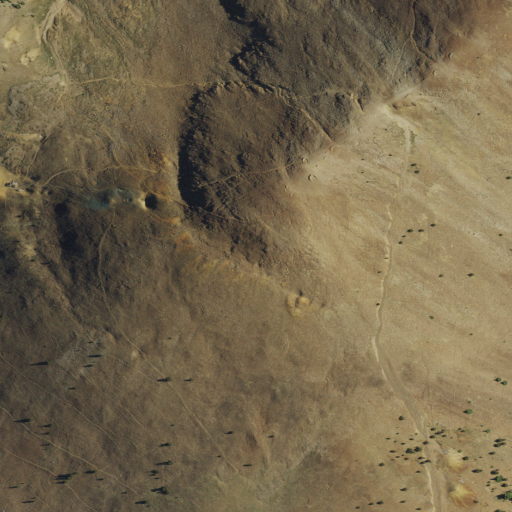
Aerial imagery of mountain in New Mexico named Baldy Mountain containing shrub and grassland